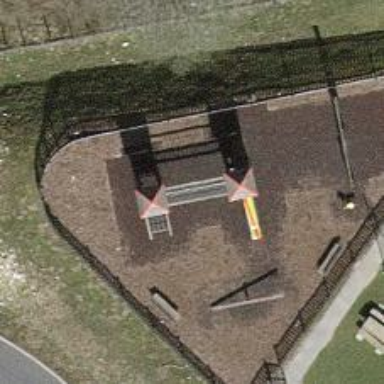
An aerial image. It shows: Playground structure.